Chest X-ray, PA view. Patient: 26 years old, sex M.
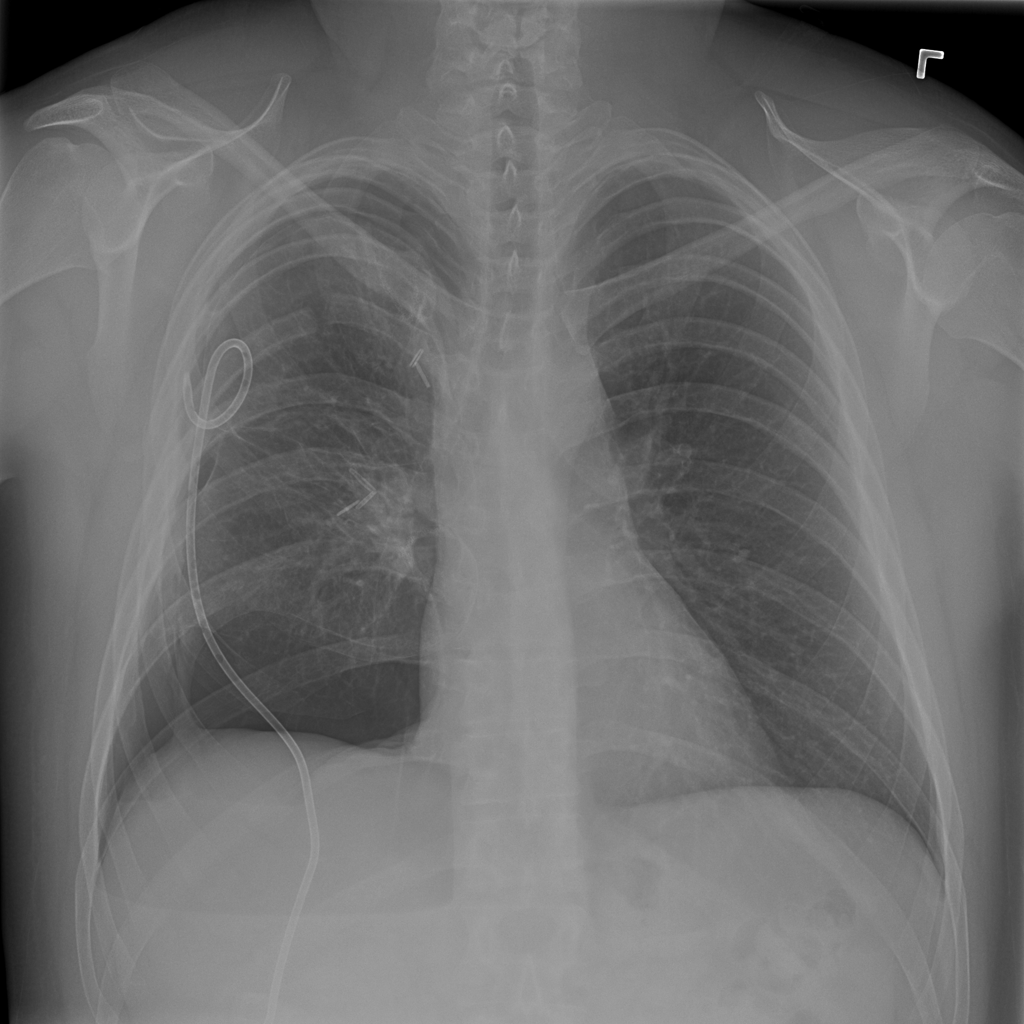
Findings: Pneumothorax